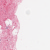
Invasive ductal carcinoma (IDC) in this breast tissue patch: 0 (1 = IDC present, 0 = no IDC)